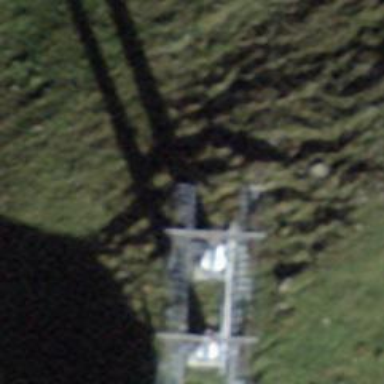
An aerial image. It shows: Pylon for aerialway.